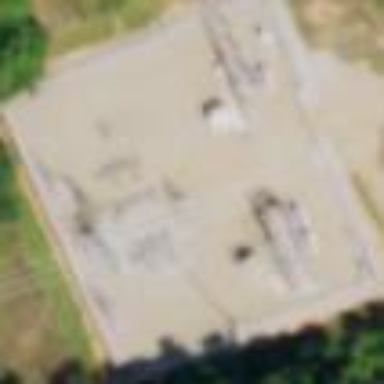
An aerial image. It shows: Distribution level power substation surrounded by fence.